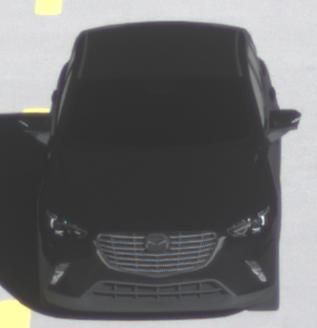
Make: Mazda
Model: CX-3 SKYACTIV-G 120
Detailed model: CX-3 (DK)
Model produced from: 2015/06
Model produced until: 2018/06
Doors: 5
Color: black
Road condition: dry road
Daytime: morning or afternoon
Contrast: high contrast